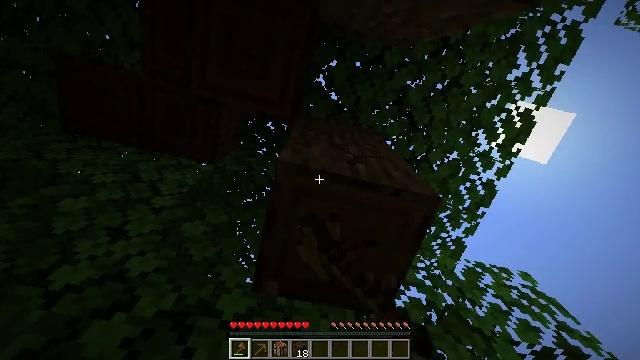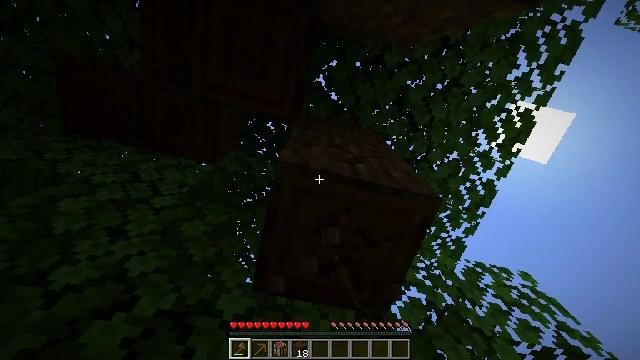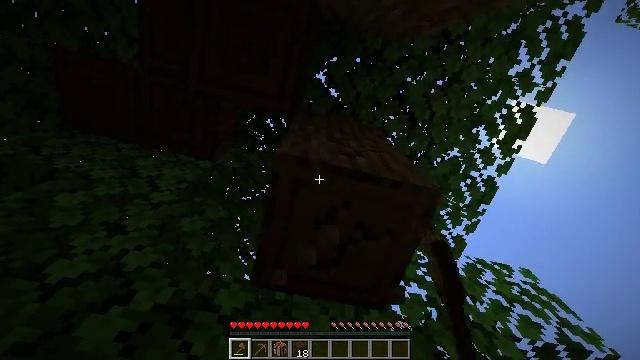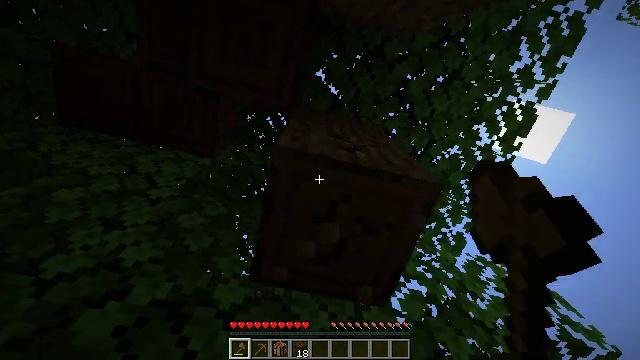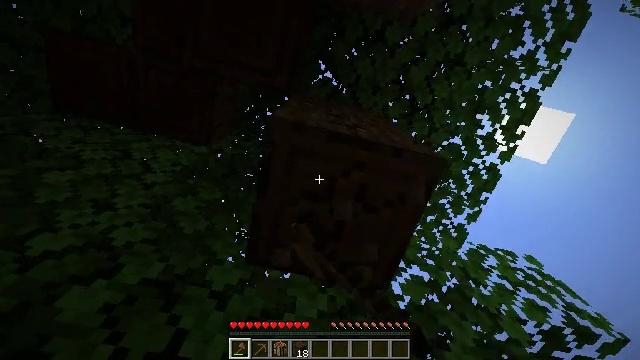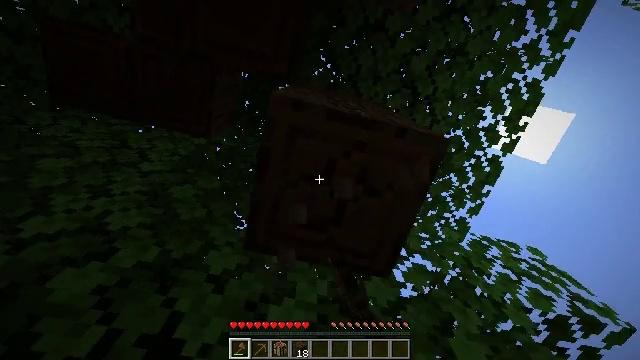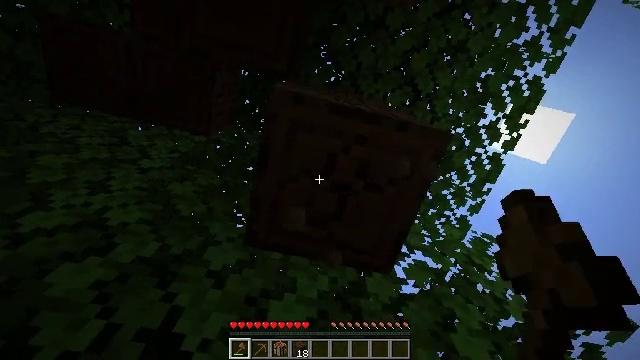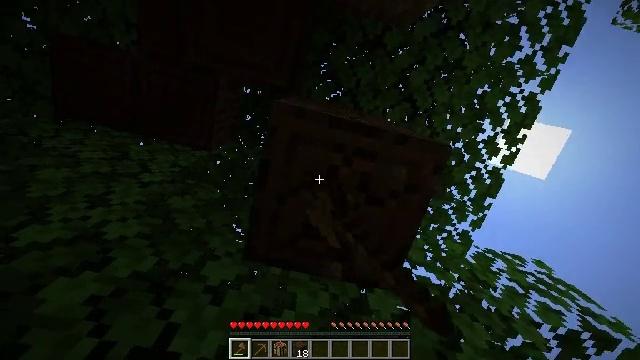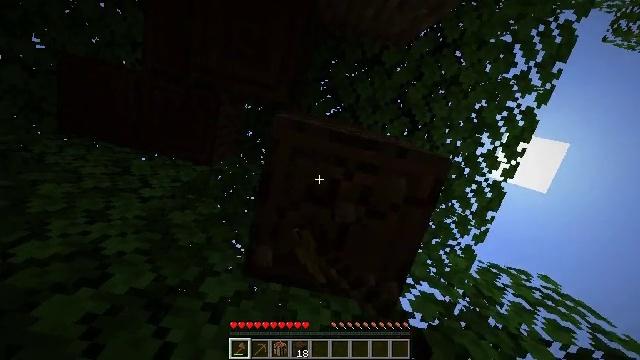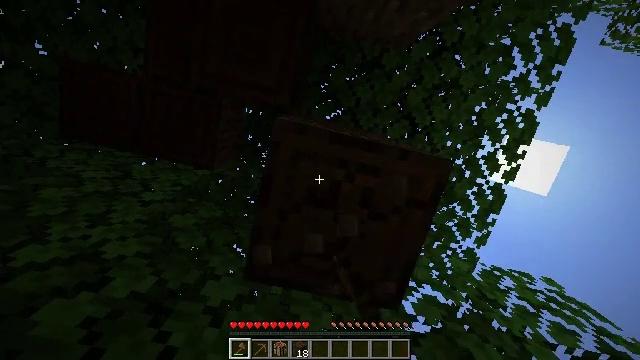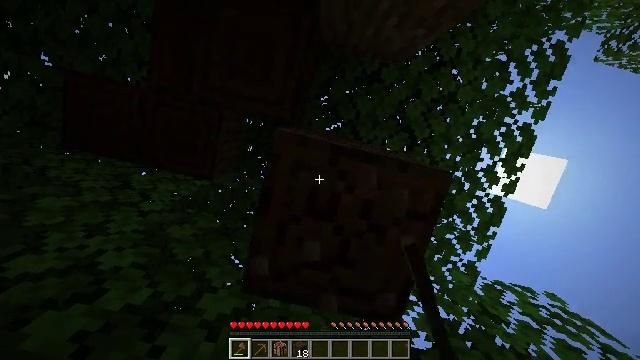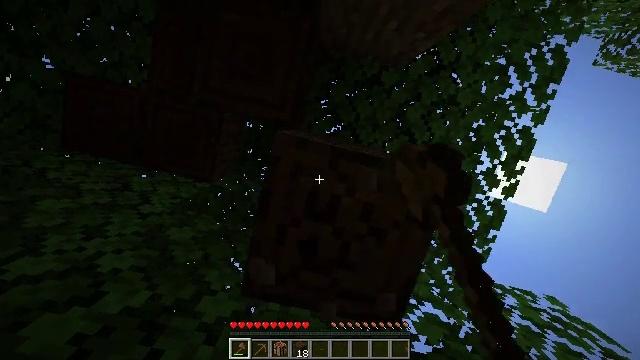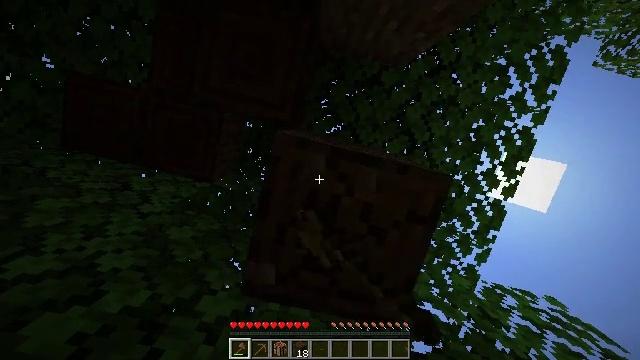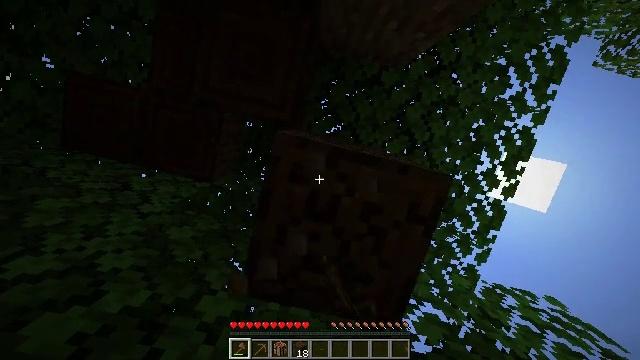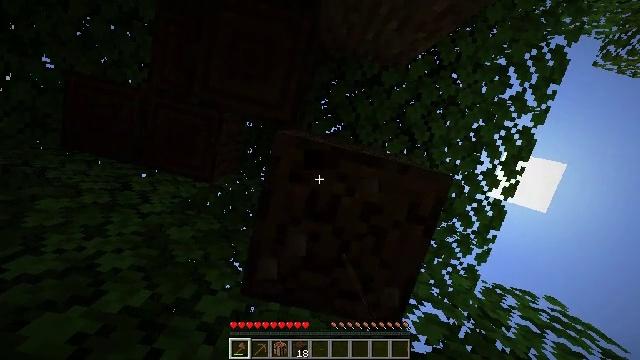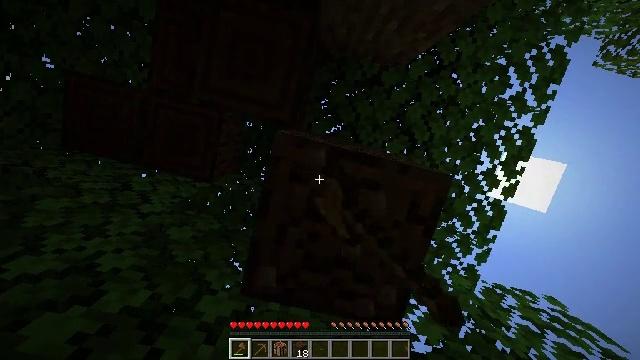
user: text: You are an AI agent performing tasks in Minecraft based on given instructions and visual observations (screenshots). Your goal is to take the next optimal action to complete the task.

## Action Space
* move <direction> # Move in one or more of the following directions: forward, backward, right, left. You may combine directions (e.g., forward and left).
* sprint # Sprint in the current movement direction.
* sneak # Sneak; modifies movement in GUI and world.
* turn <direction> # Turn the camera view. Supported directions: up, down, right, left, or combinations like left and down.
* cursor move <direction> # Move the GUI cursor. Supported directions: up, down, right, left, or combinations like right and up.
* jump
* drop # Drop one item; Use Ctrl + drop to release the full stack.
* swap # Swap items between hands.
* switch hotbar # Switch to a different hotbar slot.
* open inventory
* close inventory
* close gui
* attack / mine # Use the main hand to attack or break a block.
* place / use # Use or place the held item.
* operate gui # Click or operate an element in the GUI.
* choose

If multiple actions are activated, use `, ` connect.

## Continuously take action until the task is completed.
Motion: motion action
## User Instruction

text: Mine the dark oak log from a tree.
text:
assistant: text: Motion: attack / mine
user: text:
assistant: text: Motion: move forward, attack / mine
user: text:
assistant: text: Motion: move forward, attack / mine
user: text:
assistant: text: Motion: attack / mine
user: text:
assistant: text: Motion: attack / mine
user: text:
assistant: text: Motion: attack / mine
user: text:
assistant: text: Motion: turn up, attack / mine
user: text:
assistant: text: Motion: turn up, attack / mine
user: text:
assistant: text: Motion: attack / mine
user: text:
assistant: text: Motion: turn up, attack / mine
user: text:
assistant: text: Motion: attack / mine
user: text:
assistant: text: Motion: attack / mine
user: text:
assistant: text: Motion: attack / mine
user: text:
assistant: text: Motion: attack / mine
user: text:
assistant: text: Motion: attack / mine
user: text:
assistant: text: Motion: attack / mine
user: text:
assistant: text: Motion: attack / mine
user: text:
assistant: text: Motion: attack / mine
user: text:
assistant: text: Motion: attack / mine
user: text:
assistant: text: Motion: attack / mine
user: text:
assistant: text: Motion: attack / mine
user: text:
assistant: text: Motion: attack / mine
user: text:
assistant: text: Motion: attack / mine
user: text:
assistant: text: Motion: attack / mine
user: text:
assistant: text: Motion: attack / mine
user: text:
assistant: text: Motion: attack / mine
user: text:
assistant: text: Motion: attack / mine
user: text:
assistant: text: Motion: attack / mine
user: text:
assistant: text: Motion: attack / mine
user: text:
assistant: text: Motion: attack / mine